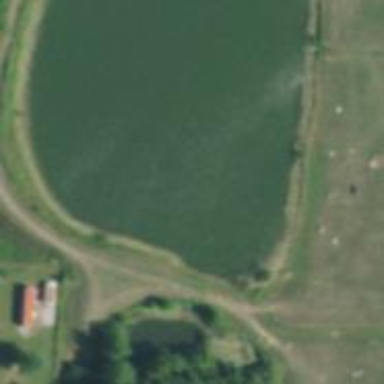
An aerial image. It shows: Serene pond surrounded by nature.